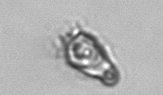
Label: Paratontonia_gracillima